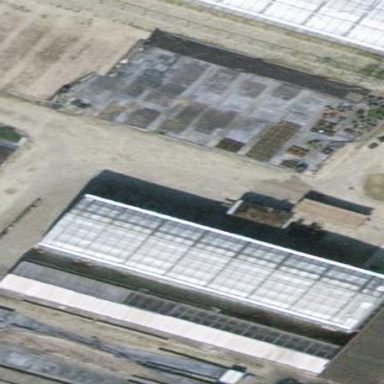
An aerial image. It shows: Greenhouse.